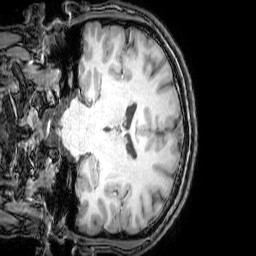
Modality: T1w
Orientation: coronal
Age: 22
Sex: male
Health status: healthy
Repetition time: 0.081 s
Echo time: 0.037 s